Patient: sex F, age 57
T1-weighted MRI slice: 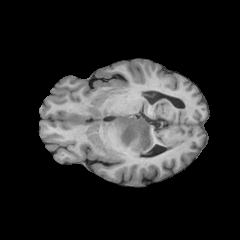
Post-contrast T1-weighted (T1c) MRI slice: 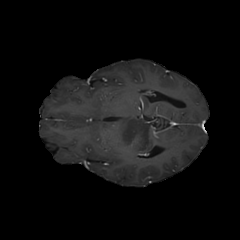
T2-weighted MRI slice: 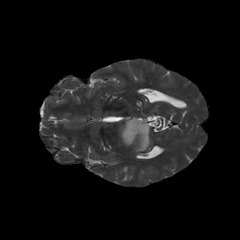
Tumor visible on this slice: yes
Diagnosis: Astrocytoma, IDH-wildtype
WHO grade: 3